Question: I am playing around with some pointless logic to better understand ES6 and have noticed a strange occurrence when defining a constant.
It seems possible to change a constant assignment when defined in a loop:
'''
"use strict";
for(const i=0;i<10;i++){ //seting constant in loop
console.log(i); //is reassigned and incremented 0,1,2,3...
}
const e = 0; //setting constant outside loop
for(;e<10;e++){ //cannot reassign constant
console.log(e);
}
'''
Is this expected behavior and can anyone shed some light on why this occurs, is declaration in the loop different?

---
Update from <URL>
> This declaration creates a constant that can be global or local to the
function in which it is declared. Constants are block-scoped.
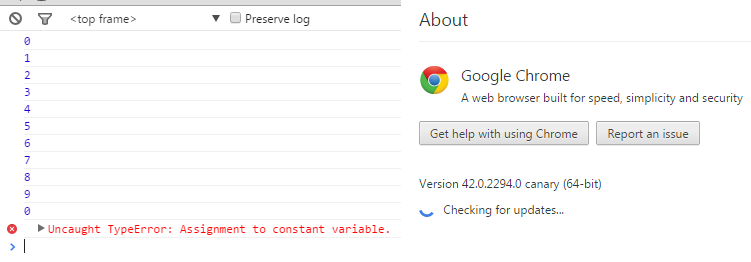
Answer: <URL>
As @kangax pointed out, reassignment of a constant should always throw, since 'const' creates an "immutable binding" with the 'strict' flag on (<URL>:
> If IsConstantDeclaration of d is true, thenCall env's CreateImmutableBinding concrete method passing dn and true as the arguments.
and <URL>:
> SetMutableBinding (N,V,S)
...
1. Else if the binding for N in envRec is a mutable binding, change its bound value to V.
2. Else this must be an attempt to change the value of an immutable binding so if S is true throw a TypeError exception.
However, node only throws in strict mode:
'''
"use strict";
const e = 0;
e = 42; // SyntaxError: Assignment to constant variable.
'''
(it's not clear why this is a "SyntaxError")...
In the non-strict mode, the assignment to the constant is silently ignored:
'''
const e = 0;
e = 42;
console.log(e); // 0
'''
Tested with node v0.10.35 with '--harmony' flag.